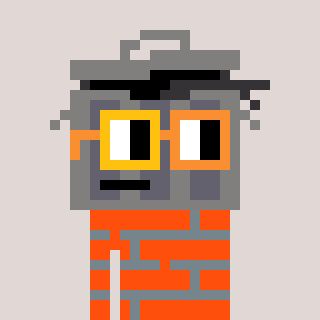
a pixel art character with square yellow and orange glasses, a trashcan-shaped head and a orange-colored body on a warm background